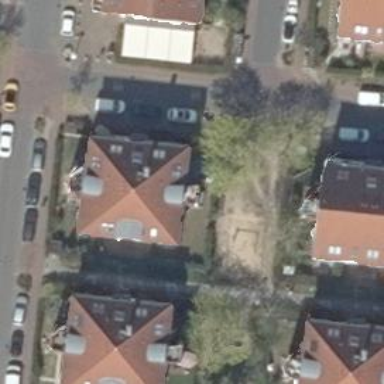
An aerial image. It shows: Apartments building with pyramidal roof.